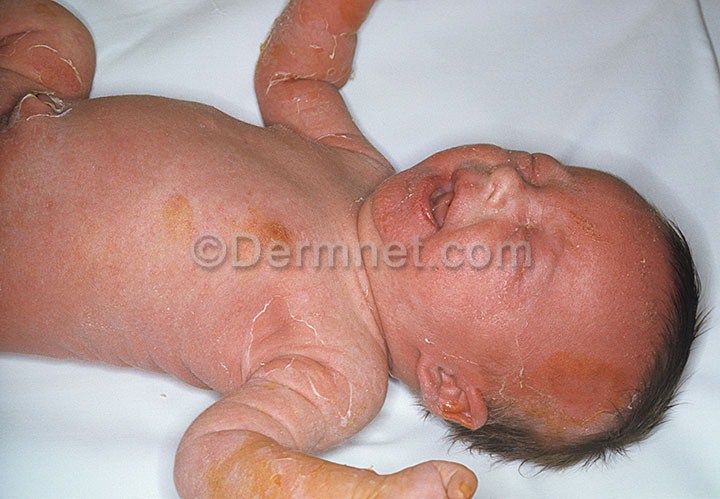
Disease: Cellulitis Impetigo and other Bacterial Infections